Question: Count the number of objects in the diagram.
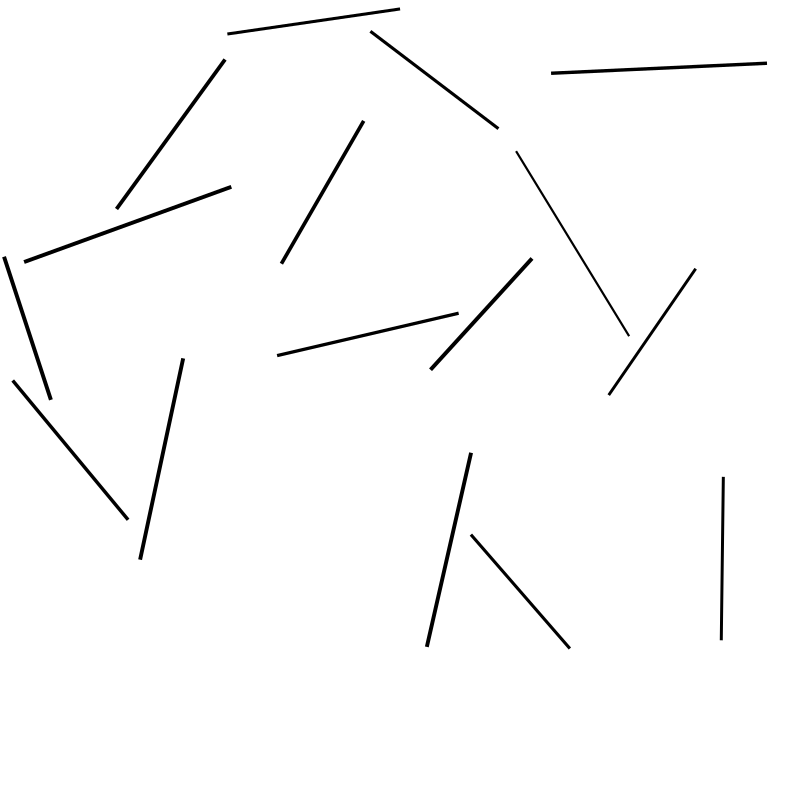
Answer: 16